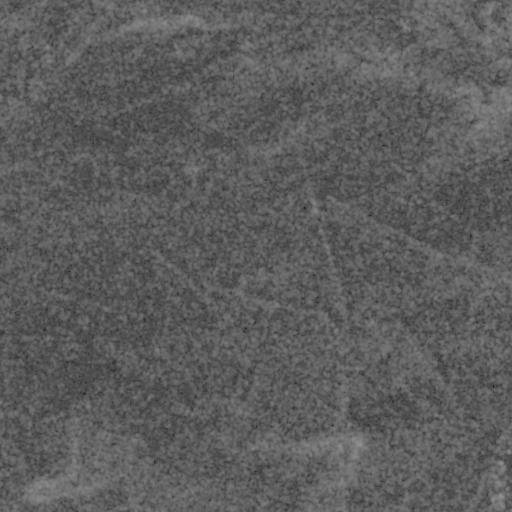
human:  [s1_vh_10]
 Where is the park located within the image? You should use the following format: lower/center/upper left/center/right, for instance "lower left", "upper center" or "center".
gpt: The park is located in the center right of the image.
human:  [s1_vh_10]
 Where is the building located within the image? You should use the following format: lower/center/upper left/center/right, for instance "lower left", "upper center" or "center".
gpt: The building is located in the lower right of the image.
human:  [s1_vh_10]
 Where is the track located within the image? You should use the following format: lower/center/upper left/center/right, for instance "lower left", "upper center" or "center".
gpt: There is no track in the image.

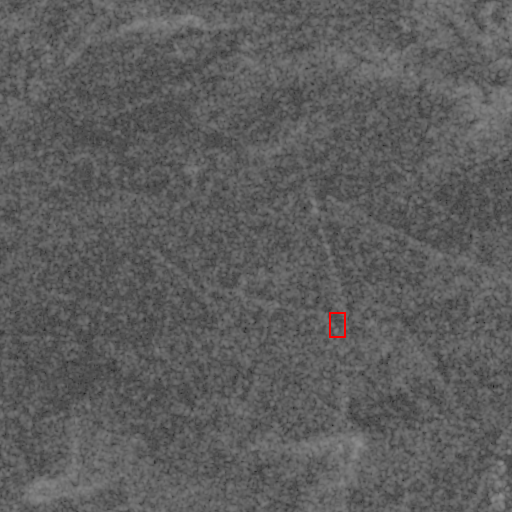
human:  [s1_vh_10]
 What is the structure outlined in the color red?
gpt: The structure outlined in red is a park.
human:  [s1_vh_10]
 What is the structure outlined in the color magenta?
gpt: There is no magenta outline.